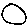
Label: circle